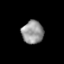
Tissue: lung
Cell type: Epithelial cells
Senescence score: 0.1831
Nuclear area (px): 487
Mean DAPI intensity: 150.119